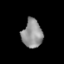
Tissue: lung
Cell type: Epithelial cells
Senescence score: 0.207
Nuclear area (px): 562
Mean DAPI intensity: 145.557